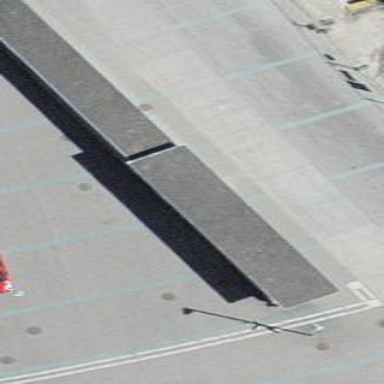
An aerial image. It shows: Public transport shelter.